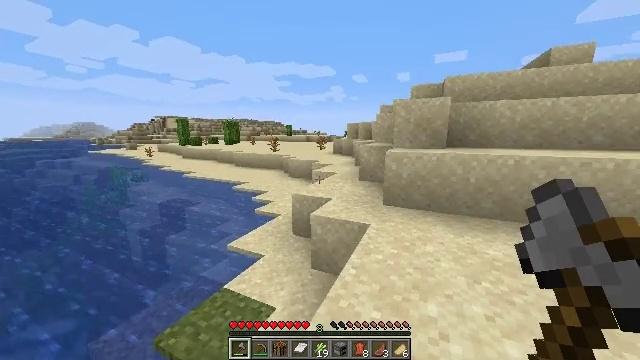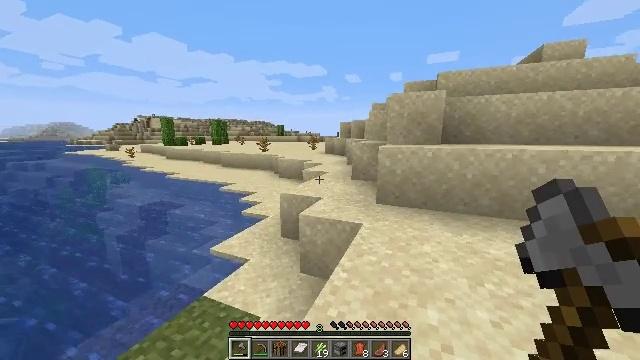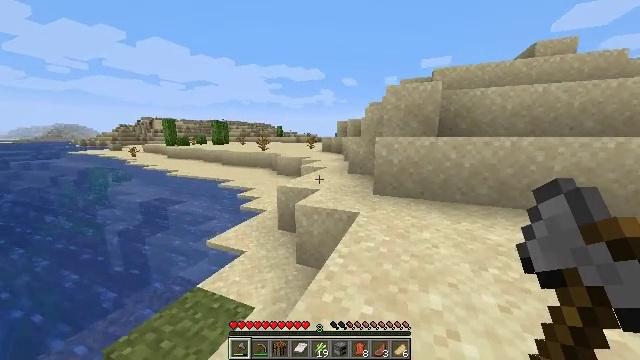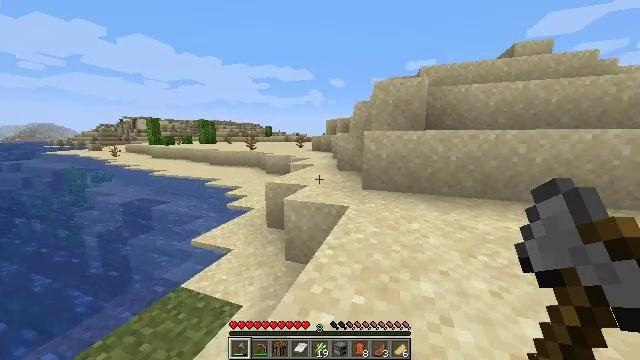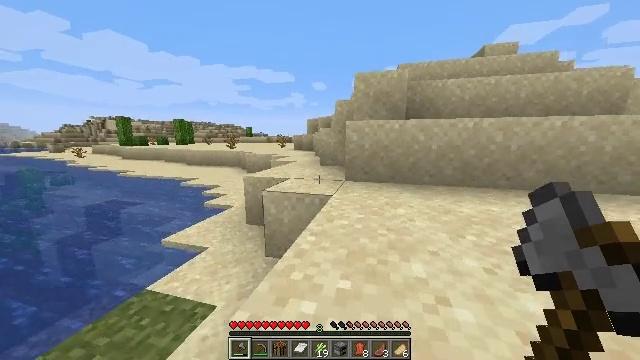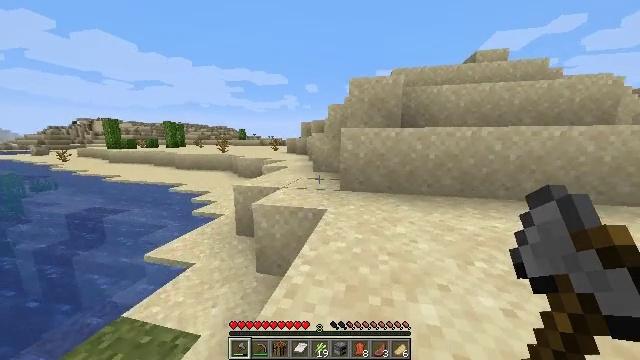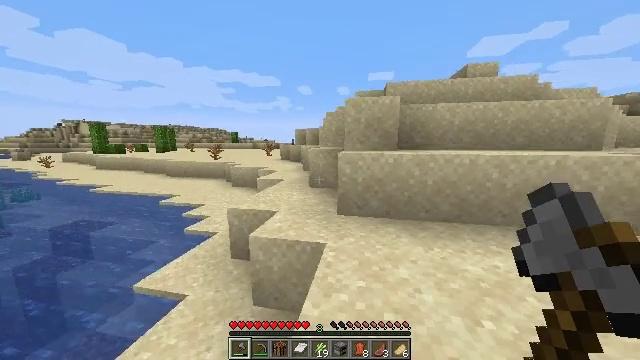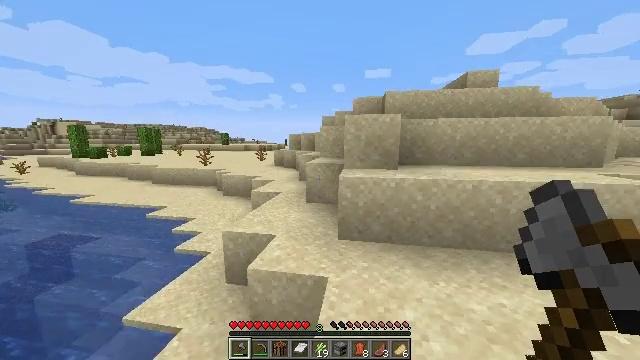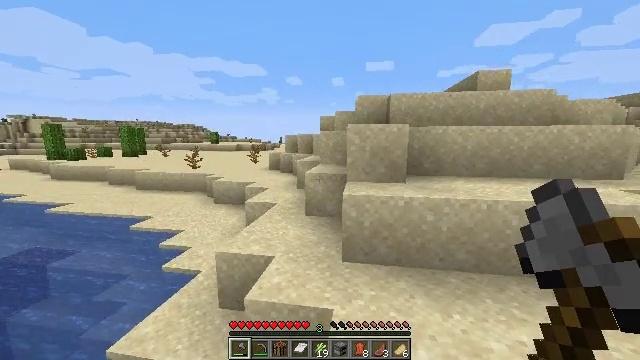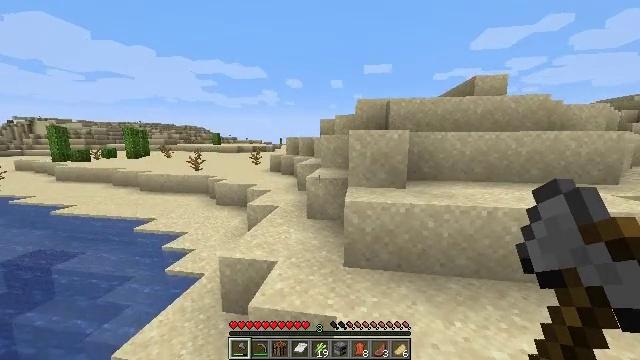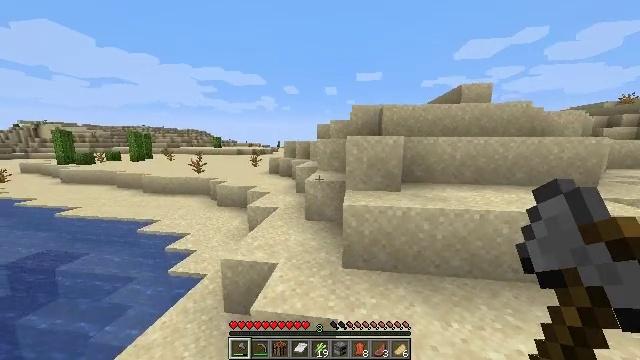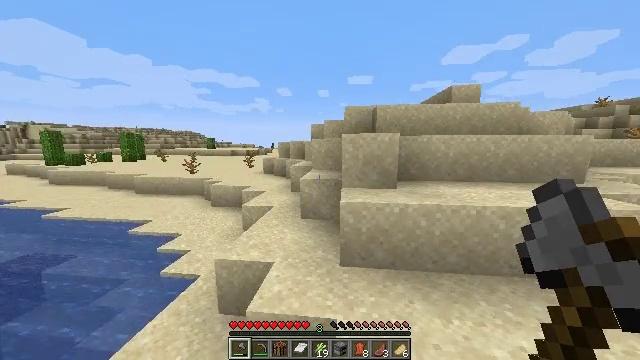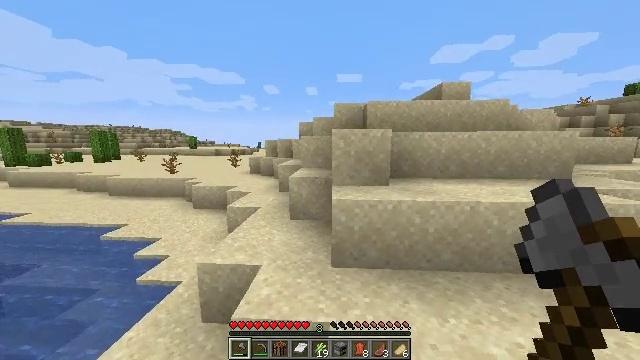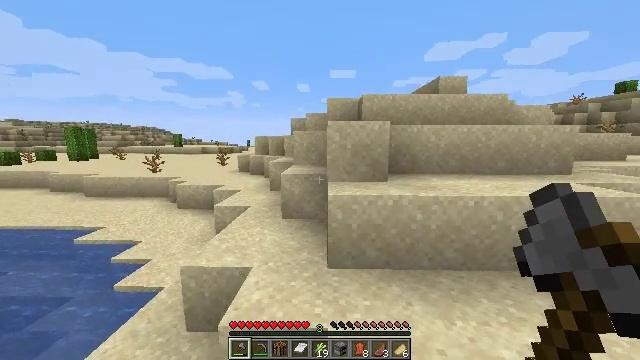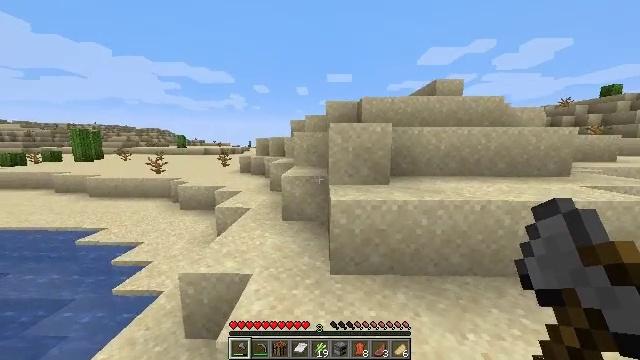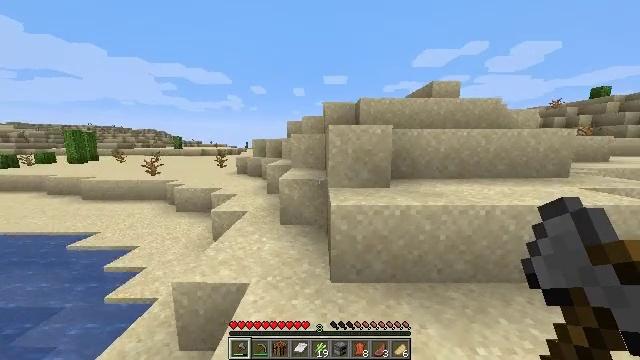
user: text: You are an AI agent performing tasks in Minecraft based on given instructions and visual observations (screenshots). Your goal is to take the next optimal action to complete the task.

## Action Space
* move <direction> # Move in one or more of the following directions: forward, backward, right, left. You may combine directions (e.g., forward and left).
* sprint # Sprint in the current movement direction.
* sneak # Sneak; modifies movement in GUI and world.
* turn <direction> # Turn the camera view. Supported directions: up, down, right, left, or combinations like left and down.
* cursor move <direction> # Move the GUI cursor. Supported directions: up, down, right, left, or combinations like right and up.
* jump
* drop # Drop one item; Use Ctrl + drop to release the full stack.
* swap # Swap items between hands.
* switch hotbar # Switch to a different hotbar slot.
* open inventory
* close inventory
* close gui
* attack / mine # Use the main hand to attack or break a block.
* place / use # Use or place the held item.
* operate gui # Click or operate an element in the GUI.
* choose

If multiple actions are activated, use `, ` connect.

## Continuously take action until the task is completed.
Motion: motion action
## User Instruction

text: Gather a dead bush.
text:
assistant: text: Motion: move forward, sprint, turn right, jump
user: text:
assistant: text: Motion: move forward, sprint, jump
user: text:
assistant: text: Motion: move forward, sprint, turn right, jump
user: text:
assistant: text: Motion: move forward, sprint, turn right, jump
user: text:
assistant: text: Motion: move forward, sprint, turn right, jump
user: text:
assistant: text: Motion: move forward, sprint, turn right, jump
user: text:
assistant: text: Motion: move forward, sprint, turn right, jump
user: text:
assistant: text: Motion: move forward, sprint, jump
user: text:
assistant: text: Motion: move forward, sprint, jump
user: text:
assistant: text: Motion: move forward, sprint, turn right, jump
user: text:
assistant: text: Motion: move forward, sprint, turn right, jump
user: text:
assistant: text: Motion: move forward, sprint, turn right, jump
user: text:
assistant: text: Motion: move forward, sprint, turn right, jump
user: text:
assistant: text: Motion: move forward, sprint, jump
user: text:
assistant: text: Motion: move forward, sprint, jump
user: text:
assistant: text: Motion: move forward, sprint, turn right, jump
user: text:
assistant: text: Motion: move forward, sprint, turn right, jump
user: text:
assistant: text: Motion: move forward, sprint, turn right, jump
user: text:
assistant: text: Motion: move forward, sprint, turn right, jump
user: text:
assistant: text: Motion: move forward, sprint, turn right, jump
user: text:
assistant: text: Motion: move forward, sprint, turn right, jump
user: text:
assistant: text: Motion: move forward, sprint, turn right, jump
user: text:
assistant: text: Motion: move forward, sprint, jump
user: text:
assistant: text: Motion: move forward, sprint, jump
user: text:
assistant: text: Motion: move forward, sprint, jump
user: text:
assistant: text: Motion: move forward, sprint, turn right, jump
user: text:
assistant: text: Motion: move forward, sprint, jump
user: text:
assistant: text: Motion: move forward, sprint, jump
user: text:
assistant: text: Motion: move forward, sprint, jump
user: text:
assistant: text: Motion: move forward, sprint, jump